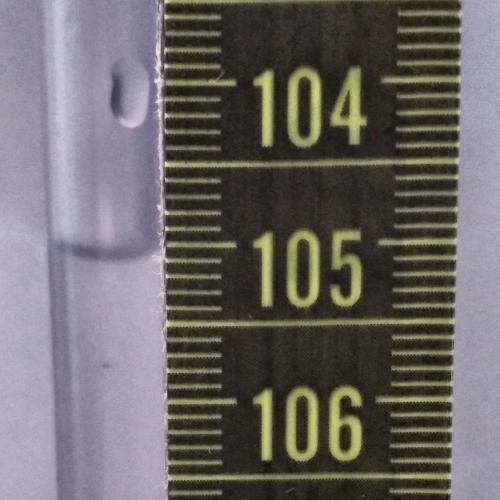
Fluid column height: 105.1 cm